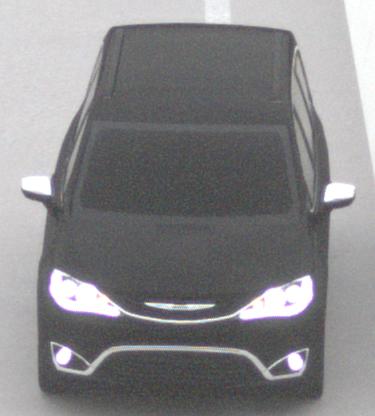
Make: Chrysler
Model: Pacifica
Detailed model: -
Model produced from: 2016
Model produced until: 2020
Doors: 5
Color: black
Road condition: dry road
Daytime: midday
Contrast: low contrast